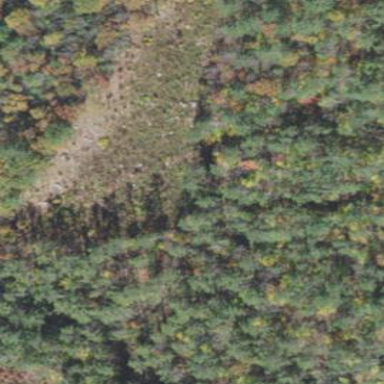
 likely man-made clearing in the landscape."